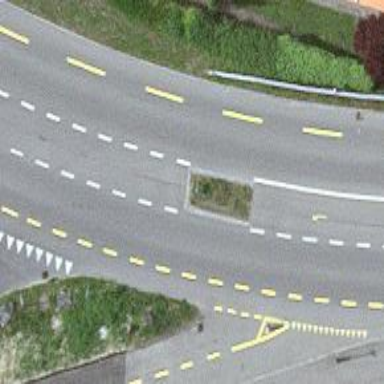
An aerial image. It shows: Primary road with asphalt surface.